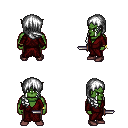
a pixel art fantasy rpg character, male body template, orc, green skin, red robe, teal pants, white right-swept hairstyle, bracelets, maroon shoes, dagger, four views (front, back, left, right), 2x2 character sprite sheet, small pixel art, hard edges, no anti-aliasing